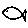
Label: fish